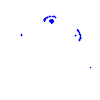
Particle: proton